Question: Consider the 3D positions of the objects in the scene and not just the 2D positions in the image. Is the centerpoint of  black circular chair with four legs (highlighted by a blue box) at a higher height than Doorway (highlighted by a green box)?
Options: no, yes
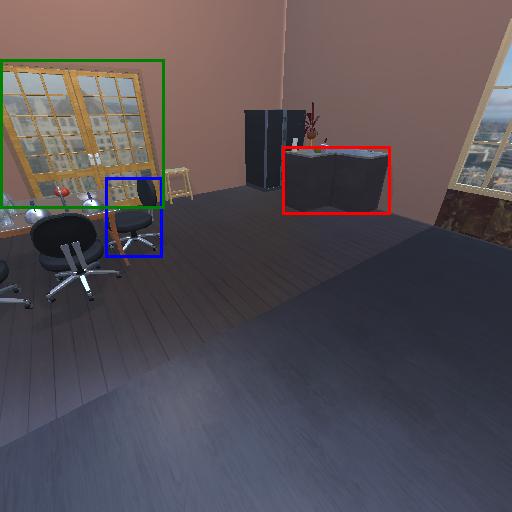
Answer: no